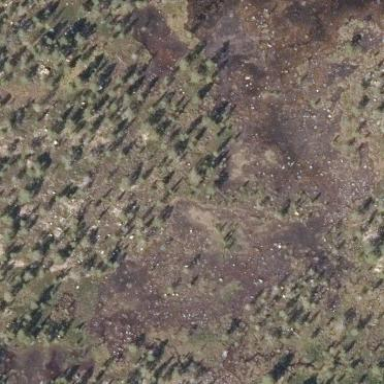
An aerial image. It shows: Bog wetland.